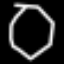
Label: octagon